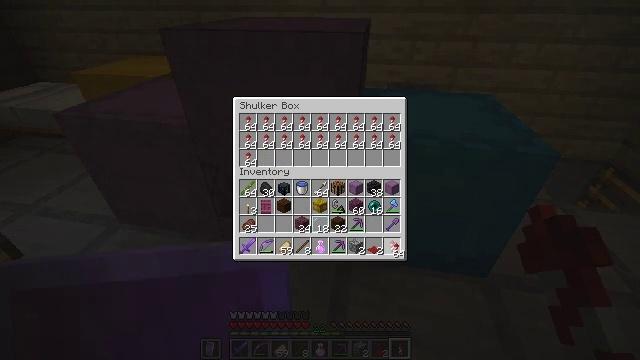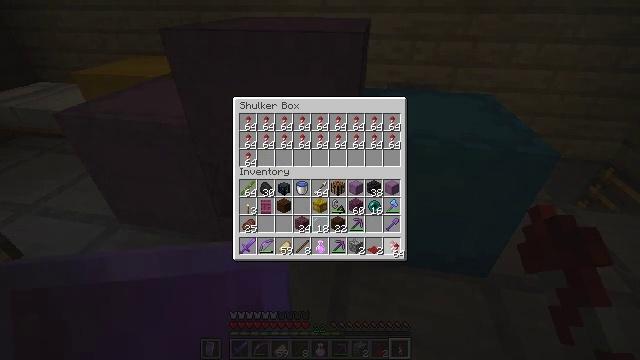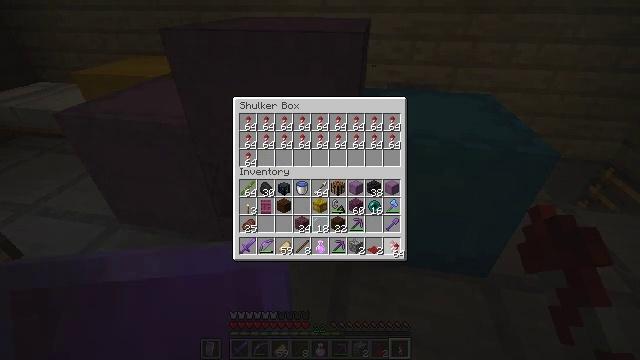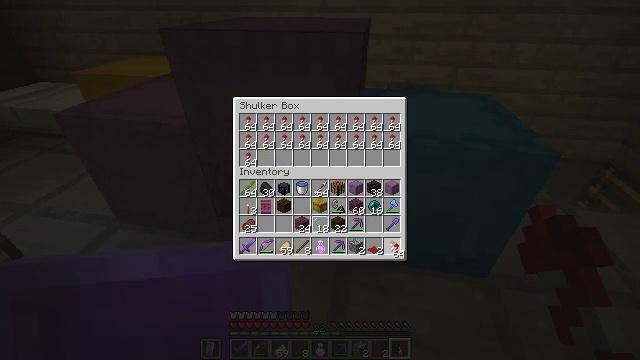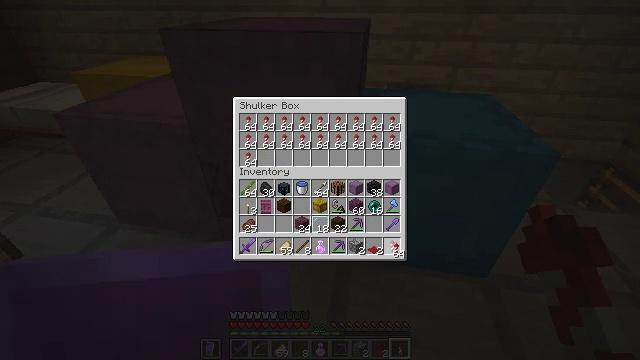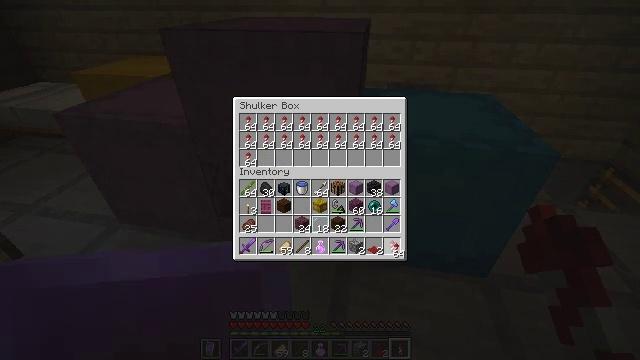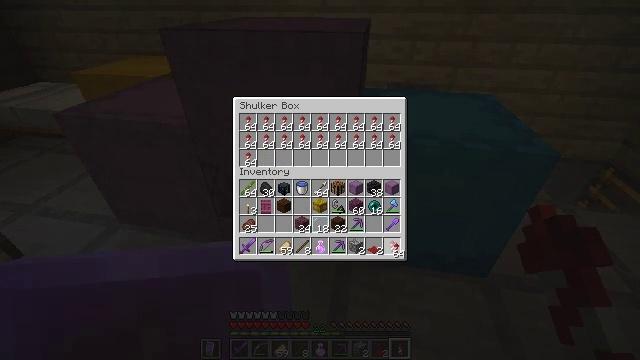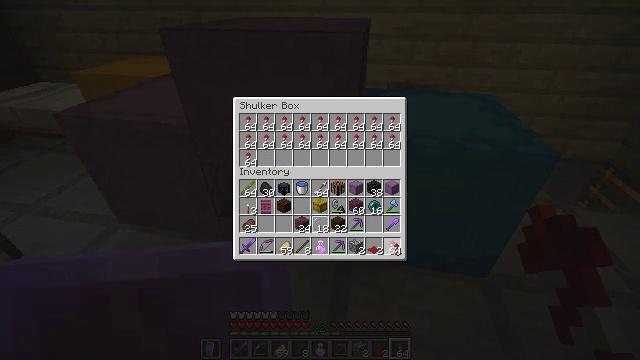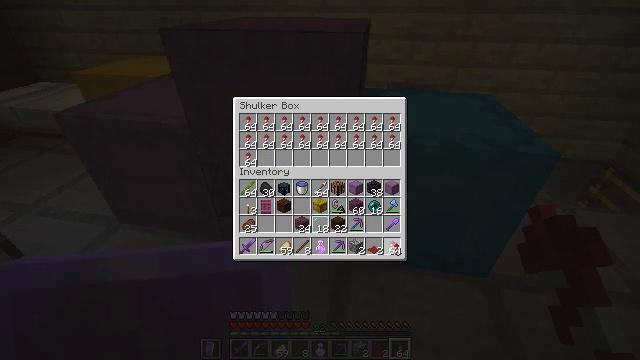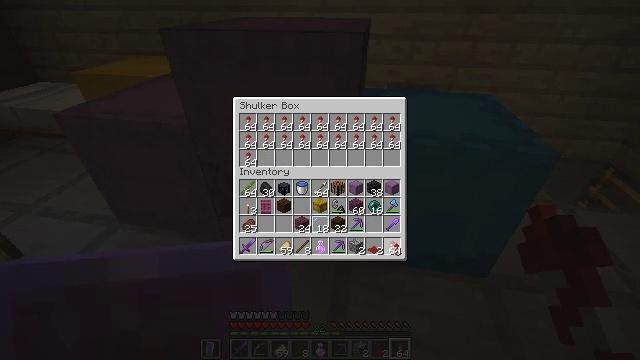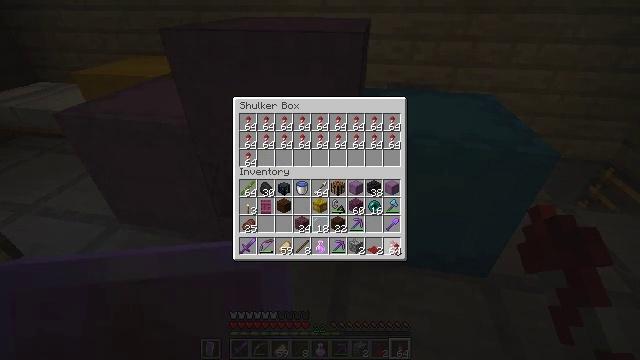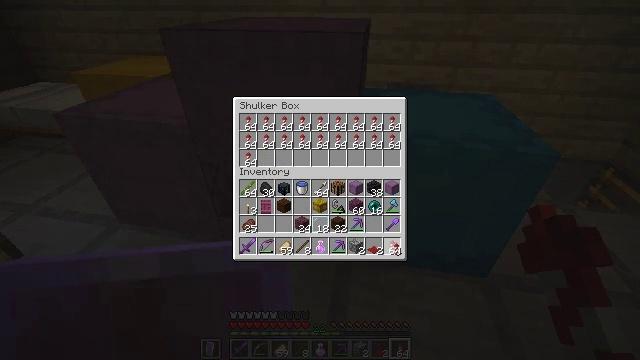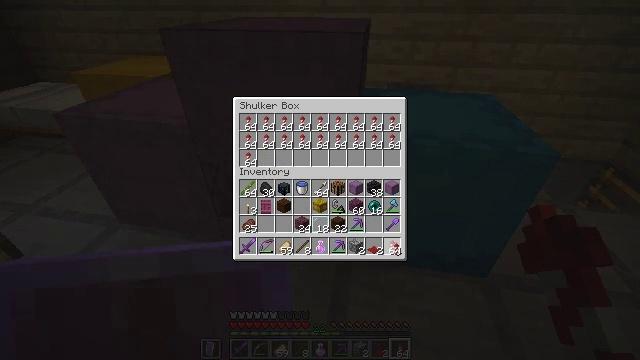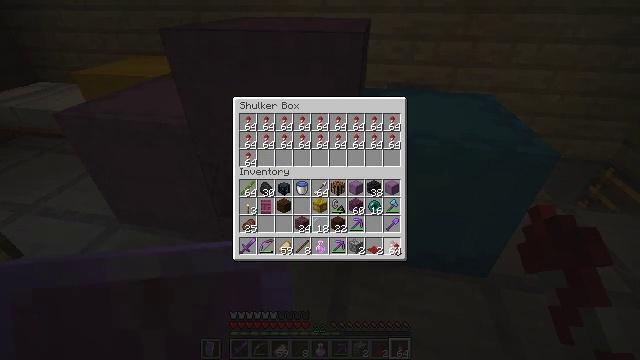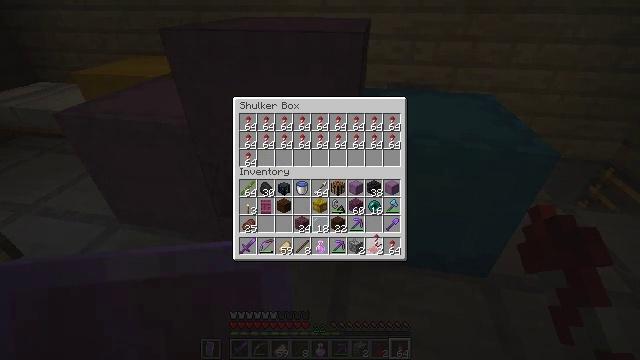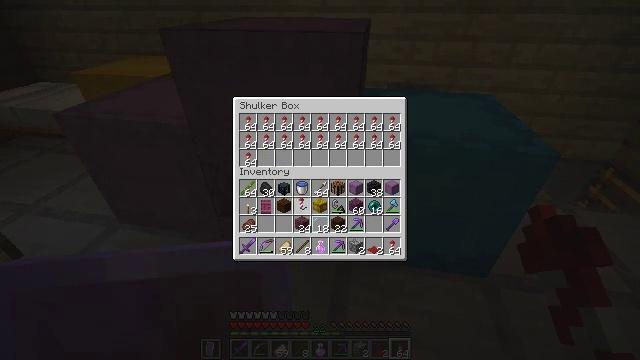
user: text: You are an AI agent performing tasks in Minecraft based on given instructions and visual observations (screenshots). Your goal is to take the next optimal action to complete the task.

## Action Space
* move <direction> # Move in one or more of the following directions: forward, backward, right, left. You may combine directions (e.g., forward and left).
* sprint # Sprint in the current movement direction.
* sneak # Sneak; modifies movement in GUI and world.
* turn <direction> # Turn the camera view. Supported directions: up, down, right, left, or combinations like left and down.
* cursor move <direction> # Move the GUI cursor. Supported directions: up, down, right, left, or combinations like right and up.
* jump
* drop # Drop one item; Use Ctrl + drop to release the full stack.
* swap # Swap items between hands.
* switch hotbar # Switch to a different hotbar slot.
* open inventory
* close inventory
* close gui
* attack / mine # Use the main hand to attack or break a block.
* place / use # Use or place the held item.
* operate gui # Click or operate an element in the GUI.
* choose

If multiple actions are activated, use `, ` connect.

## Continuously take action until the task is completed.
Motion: motion action
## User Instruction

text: Mine spruce leaves from the tree.
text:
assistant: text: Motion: no_op
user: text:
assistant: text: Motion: no_op
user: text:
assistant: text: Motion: attack / mine
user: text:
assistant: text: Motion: attack / mine
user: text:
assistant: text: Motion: attack / mine
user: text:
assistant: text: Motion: attack / mine
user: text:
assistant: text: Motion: no_op
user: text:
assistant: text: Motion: no_op
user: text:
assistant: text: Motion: no_op
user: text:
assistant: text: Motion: no_op
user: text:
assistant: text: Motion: no_op
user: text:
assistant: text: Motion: no_op
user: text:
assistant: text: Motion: no_op
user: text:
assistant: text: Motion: turn left and up
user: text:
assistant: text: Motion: turn left and up
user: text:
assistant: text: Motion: turn left and up
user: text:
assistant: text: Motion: no_op
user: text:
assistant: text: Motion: no_op
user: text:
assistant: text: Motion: turn up
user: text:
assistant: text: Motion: turn up
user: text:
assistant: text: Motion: no_op
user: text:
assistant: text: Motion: no_op
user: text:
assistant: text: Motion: no_op
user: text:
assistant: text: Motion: no_op
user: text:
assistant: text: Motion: turn left
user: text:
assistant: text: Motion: no_op
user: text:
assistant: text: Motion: no_op
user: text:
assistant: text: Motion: no_op
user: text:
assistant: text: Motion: no_op
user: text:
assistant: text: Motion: no_op